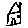
Label: house